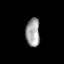
Tissue: lung
Cell type: T cells
Senescence score: 0.1465
Nuclear area (px): 387
Mean DAPI intensity: 161.119